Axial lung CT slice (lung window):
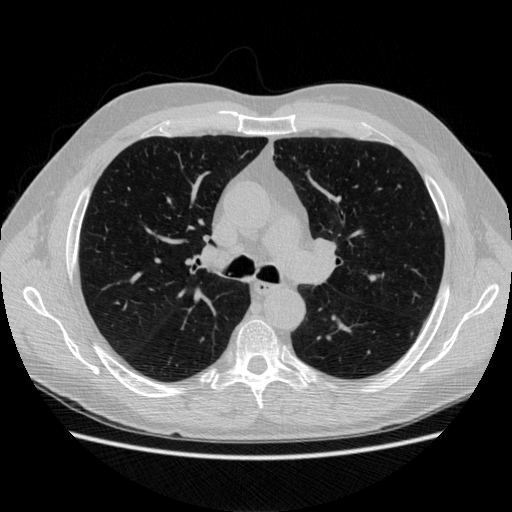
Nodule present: no